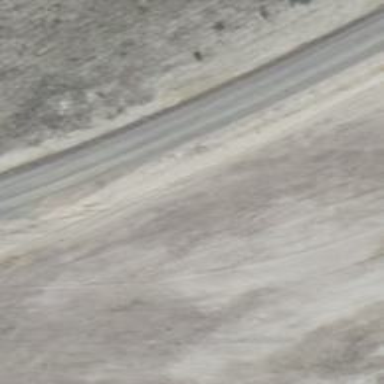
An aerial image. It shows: Gravel track with grade 2 quality.